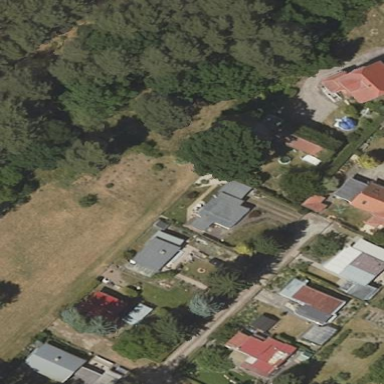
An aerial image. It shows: Allotments area.